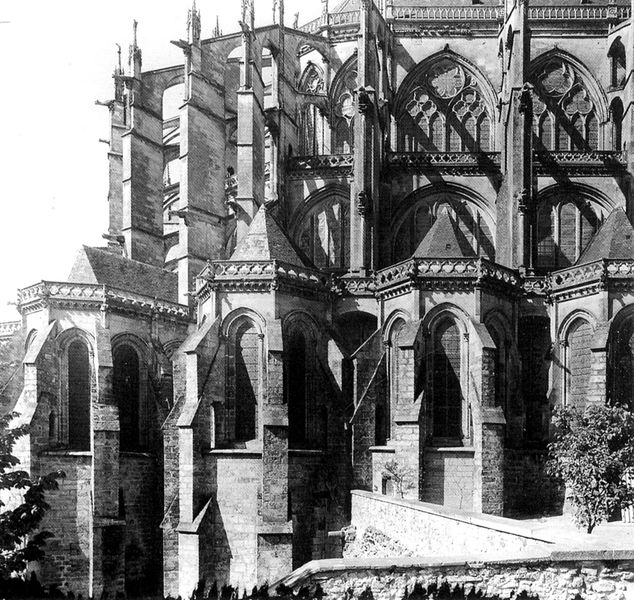
Titel: Chor der Kathedrale St. Julien in Le Mans
Standort: Le Mans, Saint Julien (EU - F)
Schlagwörter: baum, weiß, bäume, fenster, pfeiler, schwarz, dach, architektur, stein, kirche, gotik, dächer, mauer, foto, fotografie, balustrade, dom, schwarz-weiß, photo, spitzbogen, kapelle, zerstört, streben, bau, lanzettfenster, bauwerk, photografie, kirhce, aufbau, strebewerk, strebepfeiler, spitzbogenfenster, dreipass, bombenangriff, kielbogen, kapellenkranz, 1880, sw, 1100